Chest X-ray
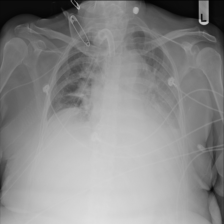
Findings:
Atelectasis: negative
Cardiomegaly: negative
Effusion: positive
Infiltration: positive
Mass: negative
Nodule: negative
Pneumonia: negative
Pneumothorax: negative
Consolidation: negative
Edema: negative
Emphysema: negative
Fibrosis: negative
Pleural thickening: negative
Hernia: negative